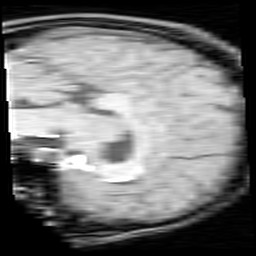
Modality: inplaneT1
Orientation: sagittal
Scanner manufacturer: ge
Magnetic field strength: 3 T
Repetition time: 0.3 s
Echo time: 0.003408 s